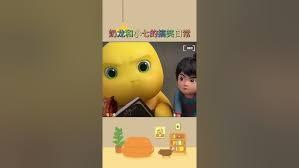
Label: nailong